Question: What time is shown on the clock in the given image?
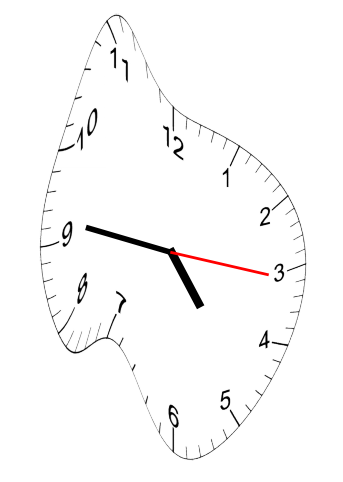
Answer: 04:46:16